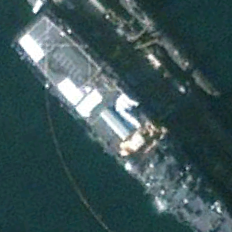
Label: combat